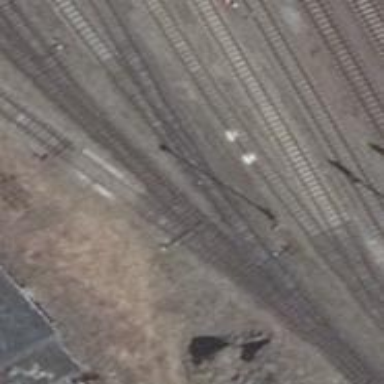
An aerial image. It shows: Railway switch.